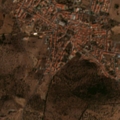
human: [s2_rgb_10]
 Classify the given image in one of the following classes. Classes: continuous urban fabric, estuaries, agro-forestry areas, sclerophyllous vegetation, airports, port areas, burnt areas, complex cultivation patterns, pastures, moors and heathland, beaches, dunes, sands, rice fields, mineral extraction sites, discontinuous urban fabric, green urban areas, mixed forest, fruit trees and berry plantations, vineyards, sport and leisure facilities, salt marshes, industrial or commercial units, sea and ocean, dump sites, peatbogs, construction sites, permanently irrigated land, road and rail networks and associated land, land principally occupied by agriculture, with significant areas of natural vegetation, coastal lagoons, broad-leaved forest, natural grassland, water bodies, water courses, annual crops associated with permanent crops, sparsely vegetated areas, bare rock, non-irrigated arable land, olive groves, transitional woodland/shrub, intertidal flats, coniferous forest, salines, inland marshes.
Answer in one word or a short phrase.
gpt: continuous urban fabric, olive groves, complex cultivation patterns, broad-leaved forest